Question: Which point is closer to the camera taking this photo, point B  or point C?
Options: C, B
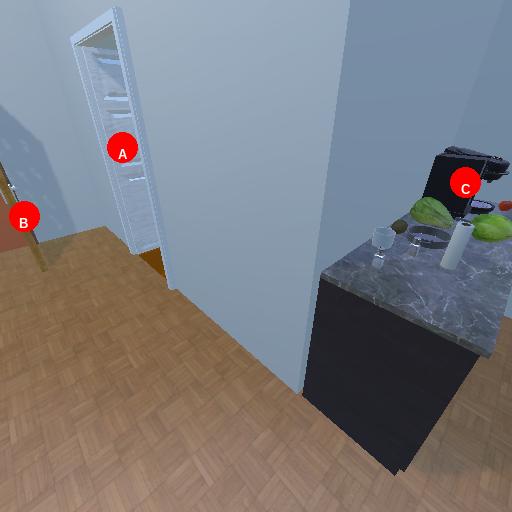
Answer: C